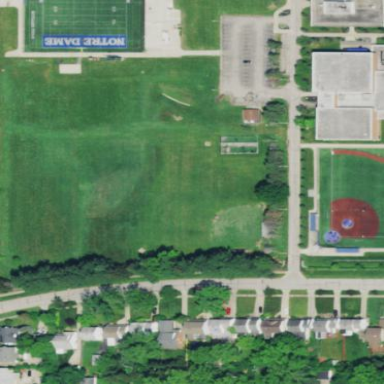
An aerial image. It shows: Baseball pitch for leisure land activities.